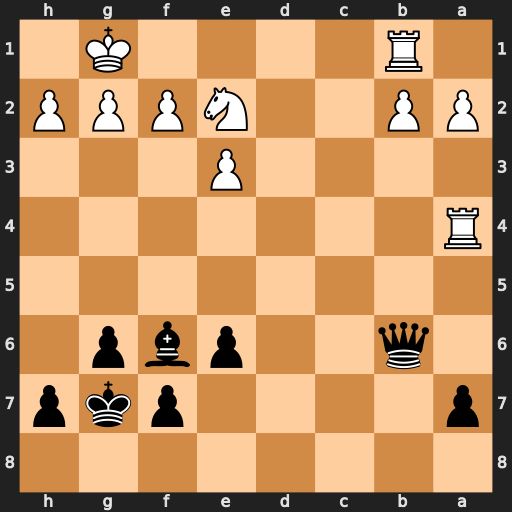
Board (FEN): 8/p4pkp/1q2pbp1/8/R7/4P3/PP2NPPP/1R4K1
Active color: b
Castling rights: -
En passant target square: -
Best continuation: Qb5 b3 Qxe2